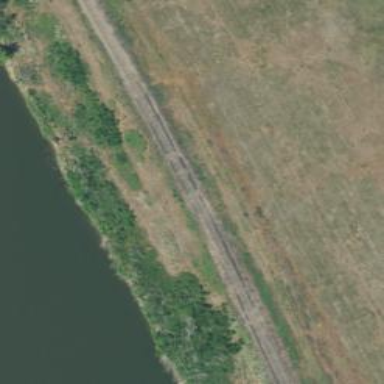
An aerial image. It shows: Single rail track for railway.